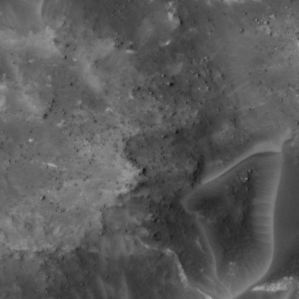
Label: non_frost